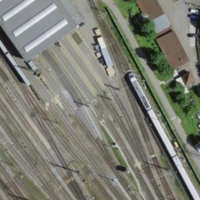
EUNIS habitat code: 57
Species observed at this site:
Phalacrocorax carbo
Phylloscopus collybita
Corvus corone
Falco subbuteo
Anas platyrhynchos
Chloris chloris
Phoenicurus ochruros
Passer domesticus
Columba livia
Ciconia ciconia
Fringilla coelebs
Sylvia atricapilla
Turdus merula